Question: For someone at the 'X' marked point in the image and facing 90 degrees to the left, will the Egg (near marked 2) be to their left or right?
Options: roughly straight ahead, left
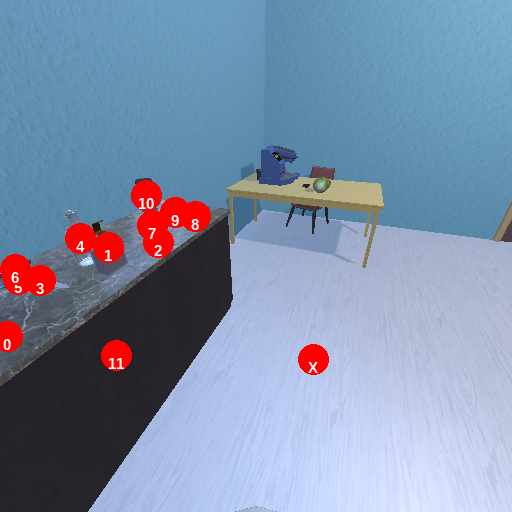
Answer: roughly straight ahead